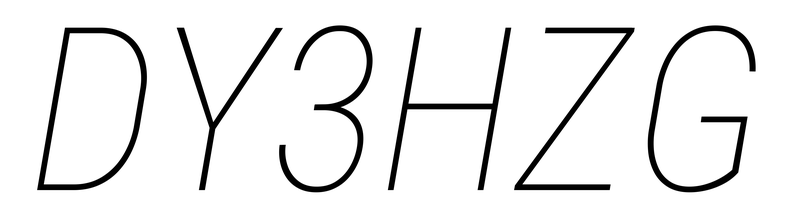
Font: Roboto-Italic_Condensed_Thin_Italic